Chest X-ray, PA view. Patient: 21 years old, sex M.
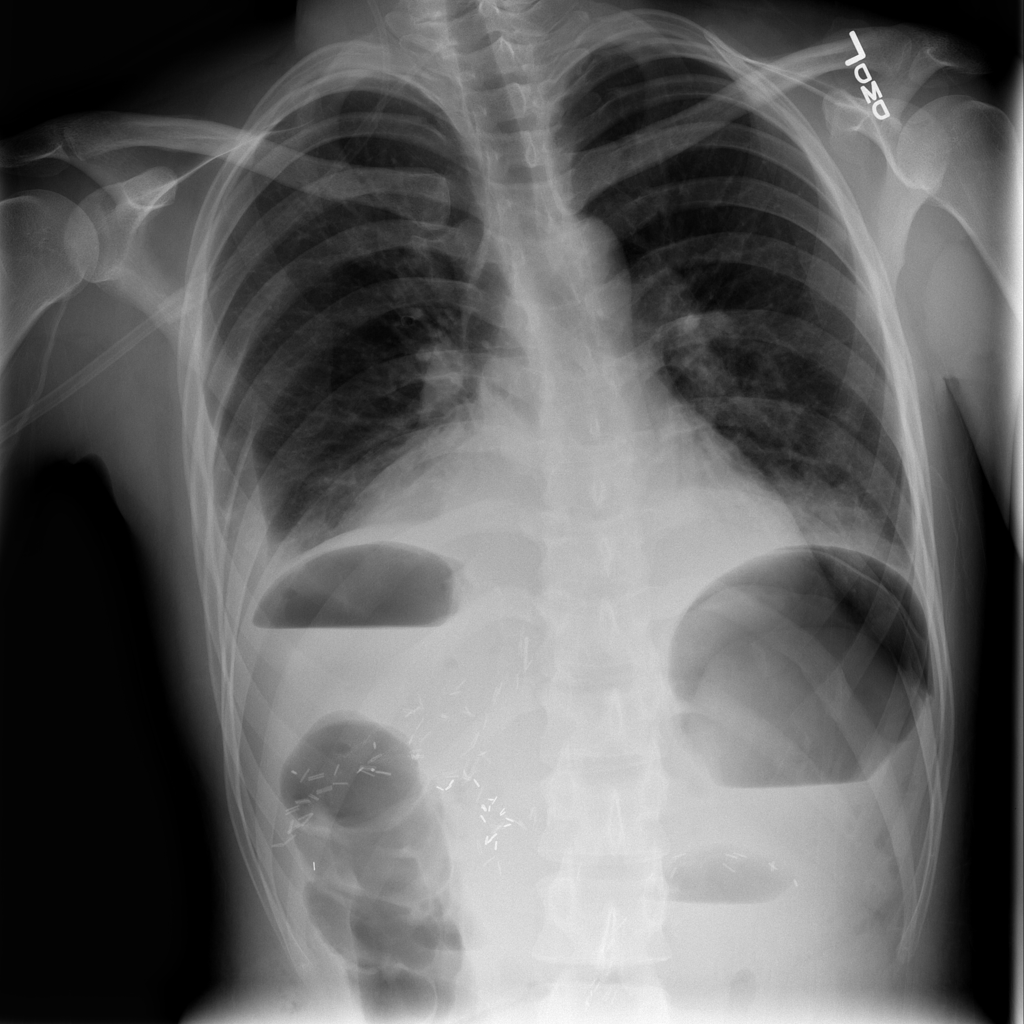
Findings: Atelectasis, Effusion